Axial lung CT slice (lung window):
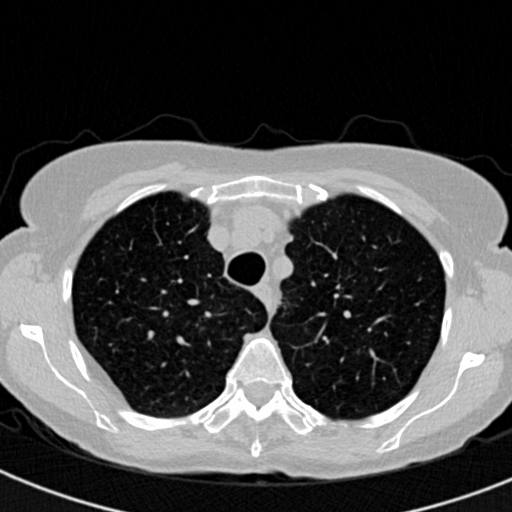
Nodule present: no